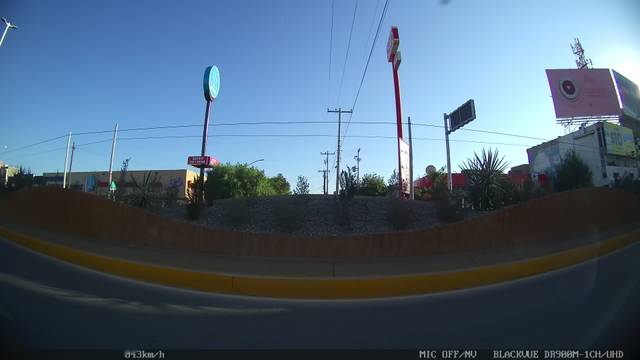
Region: Mexico
Coordinates: 25.536, -103.424